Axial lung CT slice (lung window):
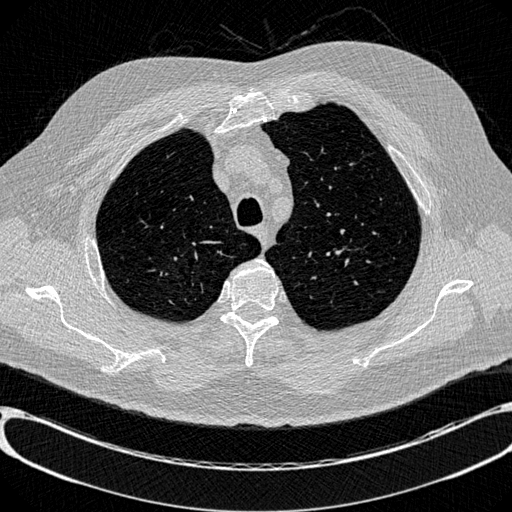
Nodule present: no